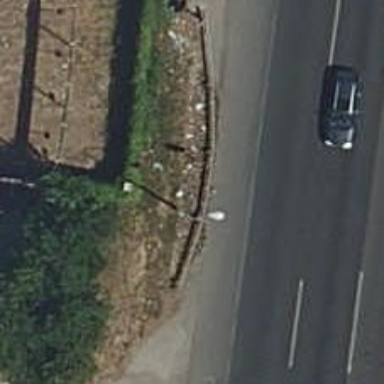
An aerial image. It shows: Guard rail as barrier.